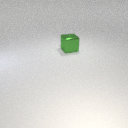
large green metal cube